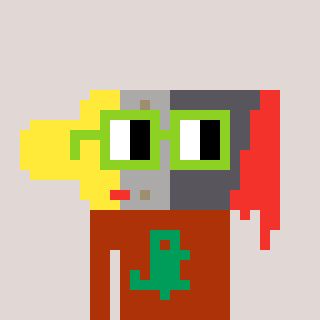
a pixel art character with square light green glasses, a paintbrush-shaped head and a hotbrown-colored body on a warm background